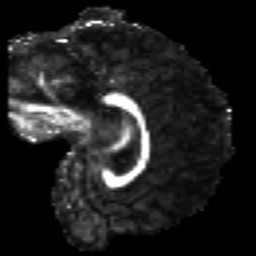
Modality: FA
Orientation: sagittal
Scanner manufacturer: siemens
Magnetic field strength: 3 T
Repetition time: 7.8 s
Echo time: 0.09 s